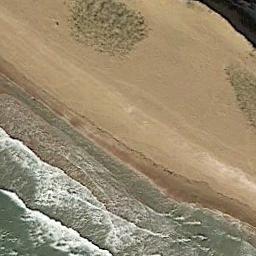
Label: beach